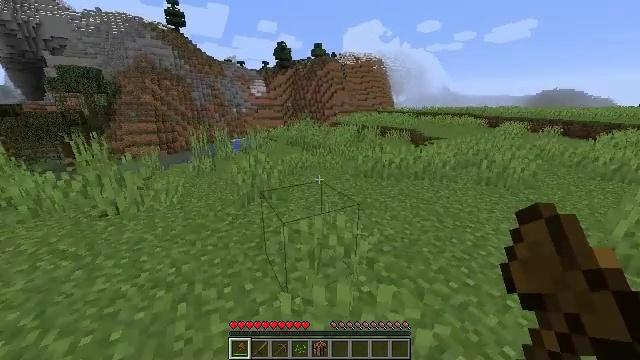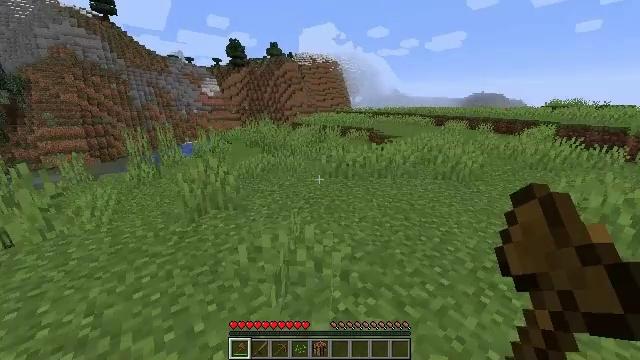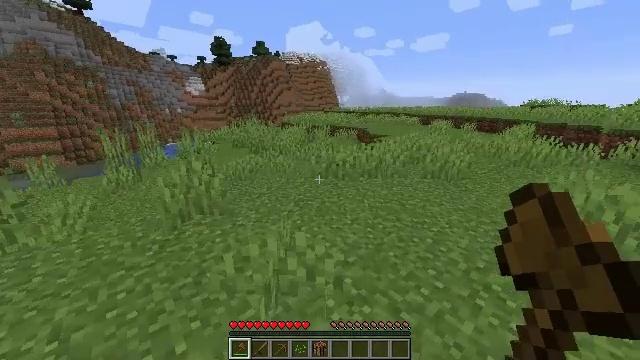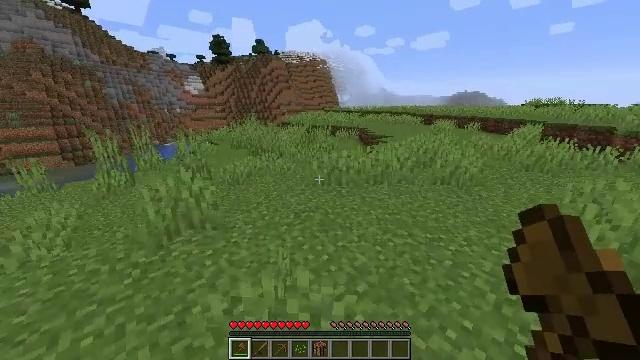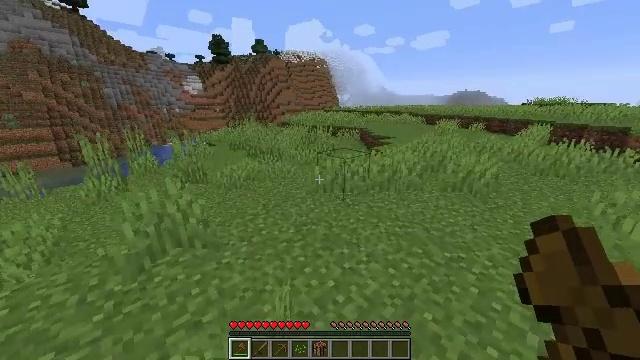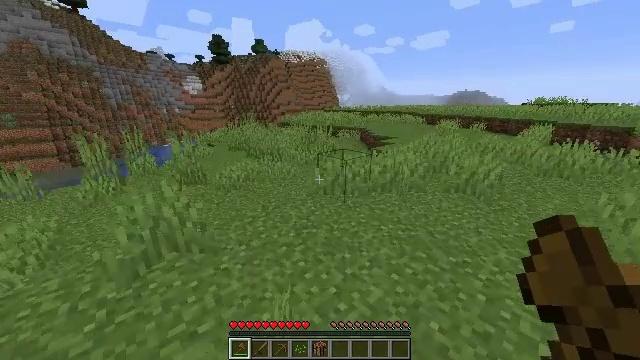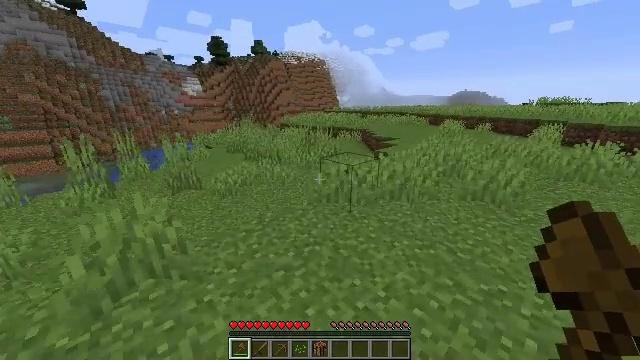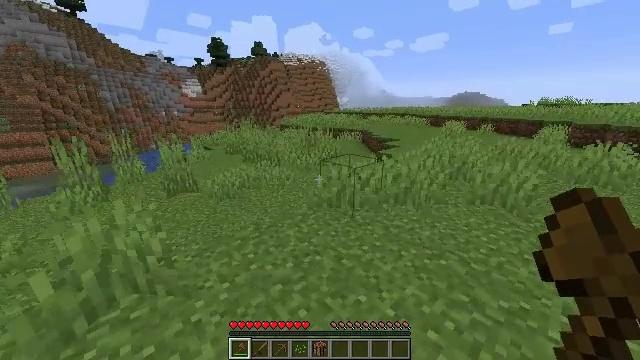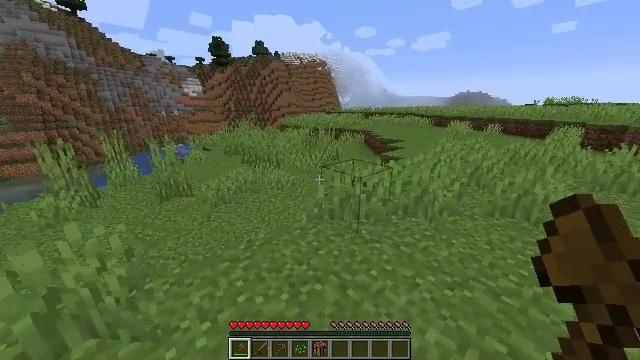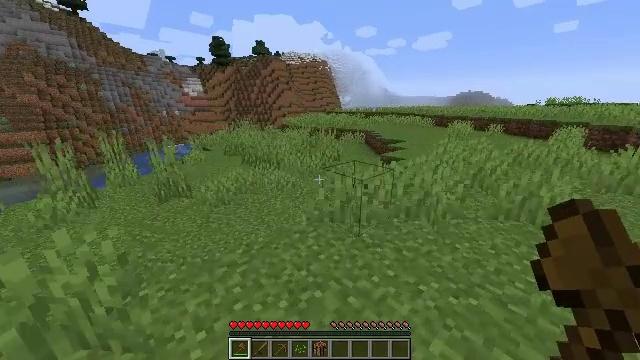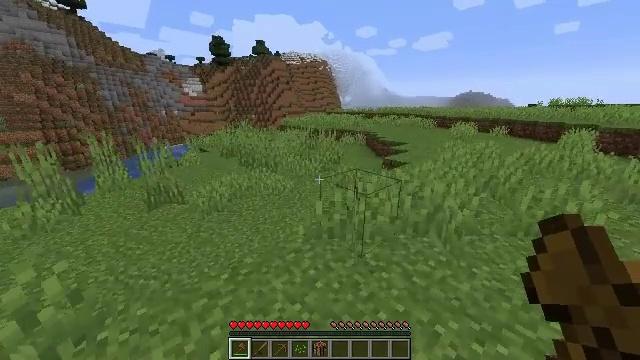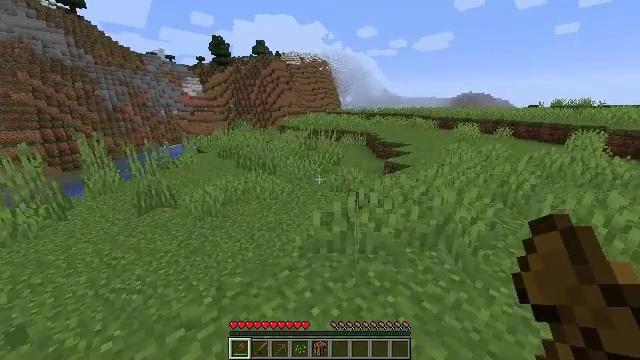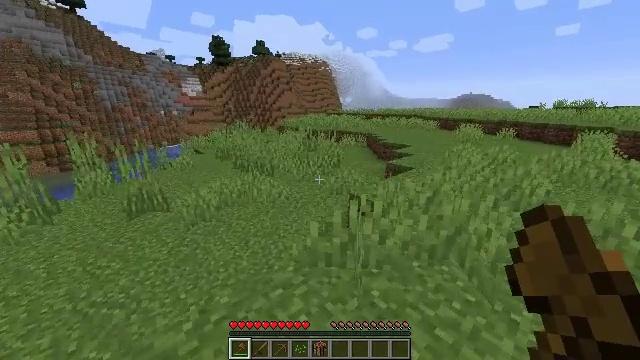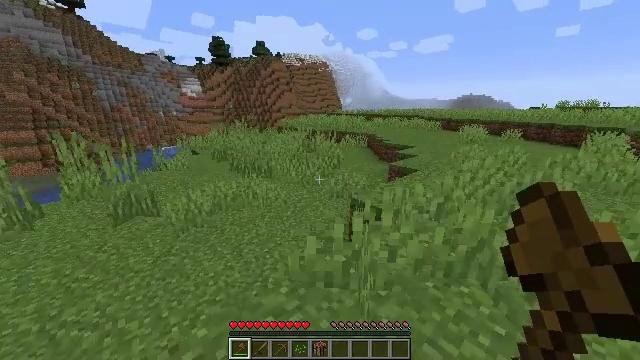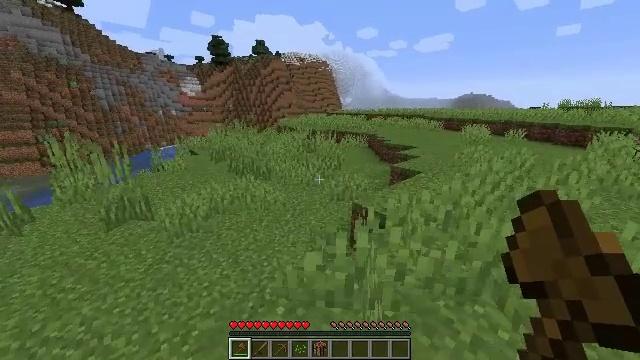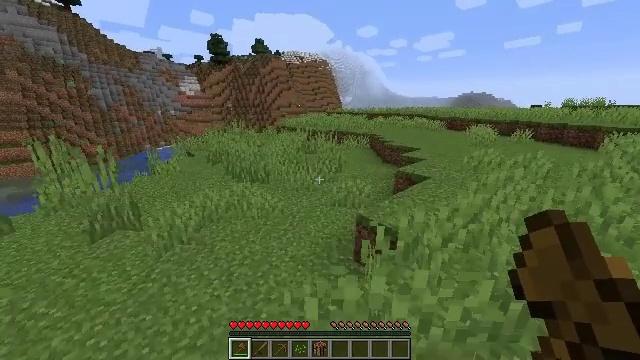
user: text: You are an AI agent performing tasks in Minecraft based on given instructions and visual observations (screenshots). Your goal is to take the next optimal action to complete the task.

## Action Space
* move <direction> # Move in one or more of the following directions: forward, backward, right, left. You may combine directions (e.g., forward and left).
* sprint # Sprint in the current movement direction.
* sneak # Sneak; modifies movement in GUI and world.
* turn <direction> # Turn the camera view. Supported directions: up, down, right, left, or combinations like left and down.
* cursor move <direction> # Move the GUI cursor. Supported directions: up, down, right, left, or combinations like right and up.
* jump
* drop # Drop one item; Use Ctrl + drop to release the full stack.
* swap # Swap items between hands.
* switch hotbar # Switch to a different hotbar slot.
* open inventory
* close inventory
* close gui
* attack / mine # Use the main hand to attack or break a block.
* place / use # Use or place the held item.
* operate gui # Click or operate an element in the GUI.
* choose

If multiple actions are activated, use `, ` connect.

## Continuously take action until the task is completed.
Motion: motion action
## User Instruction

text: Attack the pumpkin to gather it.
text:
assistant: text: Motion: move forward, turn right
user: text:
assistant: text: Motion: move forward, turn right
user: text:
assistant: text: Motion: move forward
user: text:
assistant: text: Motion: move forward
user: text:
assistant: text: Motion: move forward
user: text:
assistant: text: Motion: move forward
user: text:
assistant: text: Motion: move forward
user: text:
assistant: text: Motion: move forward
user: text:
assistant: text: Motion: move forward
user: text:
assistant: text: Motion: move forward
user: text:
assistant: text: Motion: move forward, sprint
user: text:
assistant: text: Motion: move forward, sprint
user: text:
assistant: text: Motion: move forward, sprint
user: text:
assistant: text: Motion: move forward, sprint
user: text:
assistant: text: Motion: move forward, sprint
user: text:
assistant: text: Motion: move forward, sprint
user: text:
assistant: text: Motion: move forward, sprint
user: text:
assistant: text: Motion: move forward, sprint
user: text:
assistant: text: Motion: move forward, sprint
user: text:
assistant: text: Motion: move forward, sprint
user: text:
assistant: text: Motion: move forward
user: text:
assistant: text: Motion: move forward
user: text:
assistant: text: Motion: move forward
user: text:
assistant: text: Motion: move forward
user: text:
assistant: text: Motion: move forward
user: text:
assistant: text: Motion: move forward
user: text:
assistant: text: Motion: move forward
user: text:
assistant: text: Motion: move forward
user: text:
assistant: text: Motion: move forward
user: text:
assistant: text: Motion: move forward